Aerial crown-view tile of a tropical tree (Barro Colorado Island, Panama), acquired 20240918:
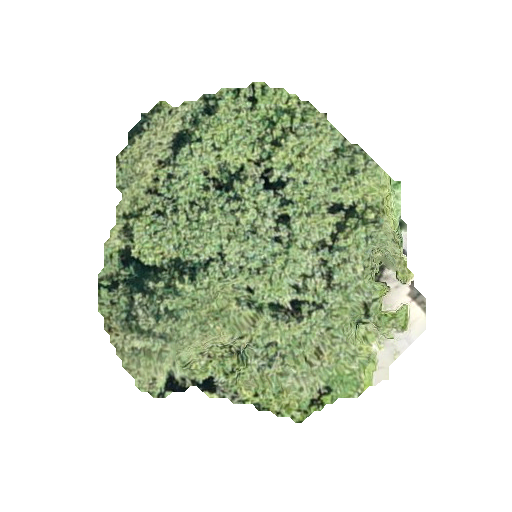
Species: Hieronyma alchorneoides
GBIF accepted scientific name: Hieronyma alchorneoides
Crown area: 128.614 m²